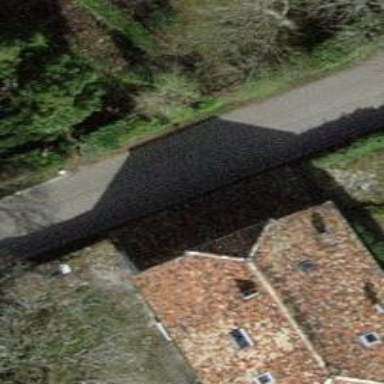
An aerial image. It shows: View of roof of building.